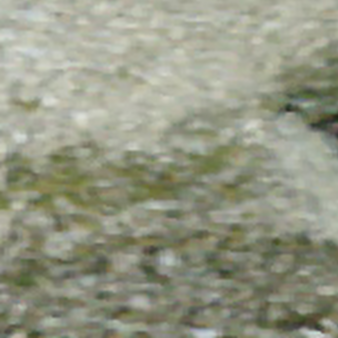
Label: other